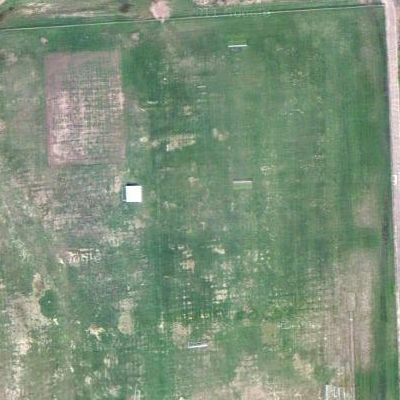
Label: Grass